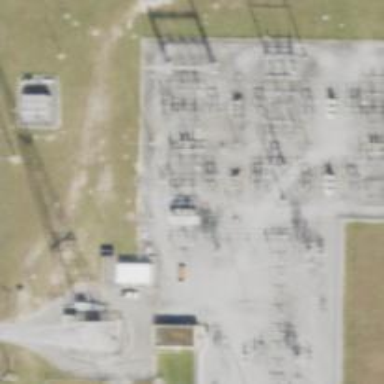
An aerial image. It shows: Switch used for power control.